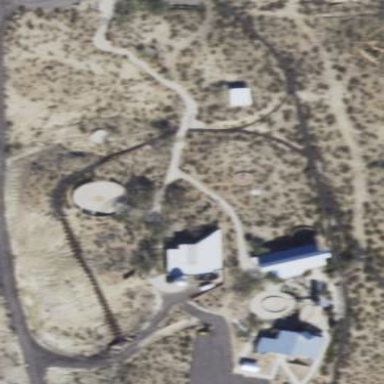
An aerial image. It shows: Observatory site.